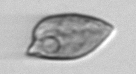
Label: Prorocentrum_dentatum